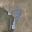
Label: 7